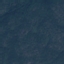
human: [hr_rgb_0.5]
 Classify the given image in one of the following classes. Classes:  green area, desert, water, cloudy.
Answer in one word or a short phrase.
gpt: green area